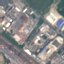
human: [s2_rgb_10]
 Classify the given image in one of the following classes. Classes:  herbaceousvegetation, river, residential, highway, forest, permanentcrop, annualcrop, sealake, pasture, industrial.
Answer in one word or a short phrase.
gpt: Industrial